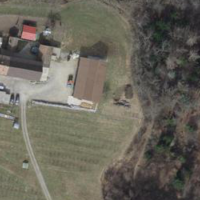
EUNIS habitat code: 24
Species observed at this site:
Bombus pratorum